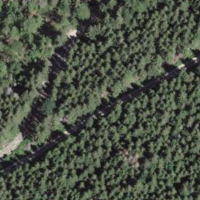
EUNIS habitat code: 43
Species observed at this site:
Rubus saxatilis